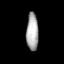
Tissue: lung
Cell type: Endothelial cells
Senescence score: 0.5635
Nuclear area (px): 444
Mean DAPI intensity: 169.993